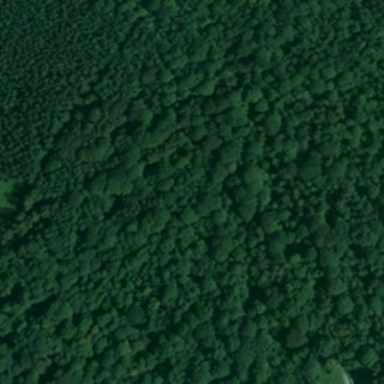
Many green trees form a piece of forest .